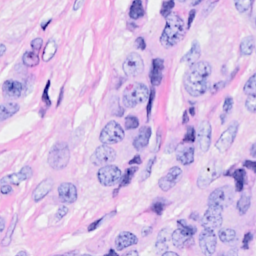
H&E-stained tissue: Breast